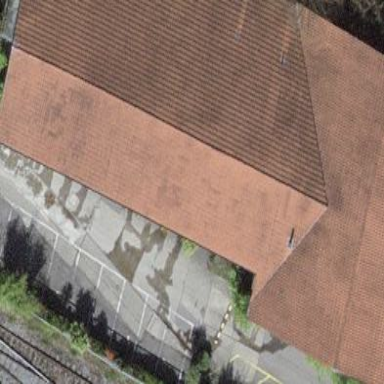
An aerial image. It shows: Industrial building.